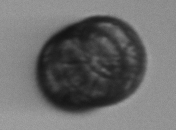
Label: Margalefidinium